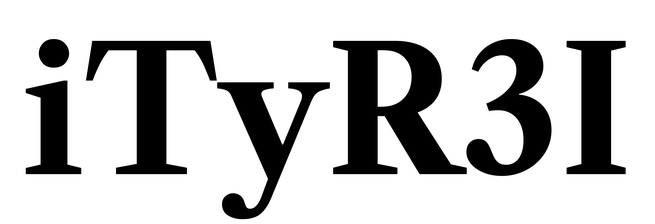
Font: LibreCaslonText_Bold